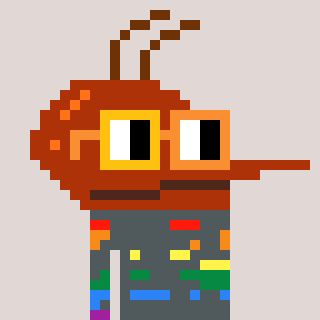
a pixel art character with square yellow and orange glasses, a mosquito-shaped head and a yellow-colored body on a warm background